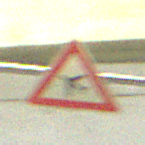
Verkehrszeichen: FlugbetriebRechts
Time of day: NotSpecified
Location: Indoor (Special)
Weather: NotSpecified
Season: NotSpecified
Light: Artificial